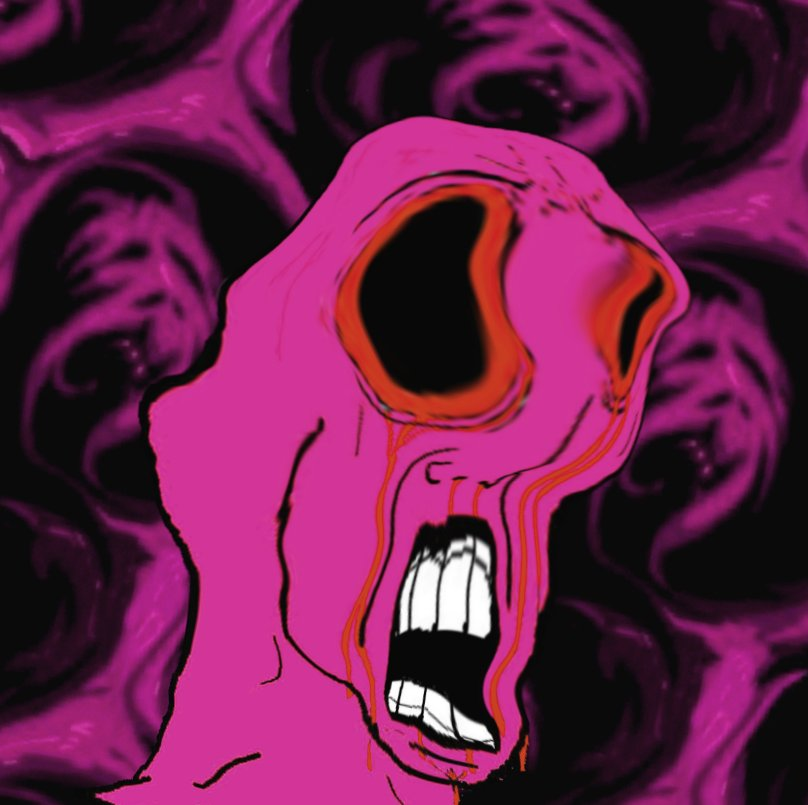
Label: 5_Rage